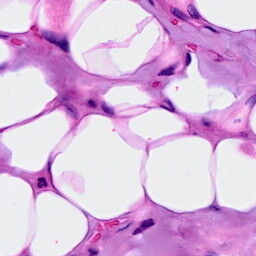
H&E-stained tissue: Breast